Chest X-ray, PA view. Patient: 78 years old, sex F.
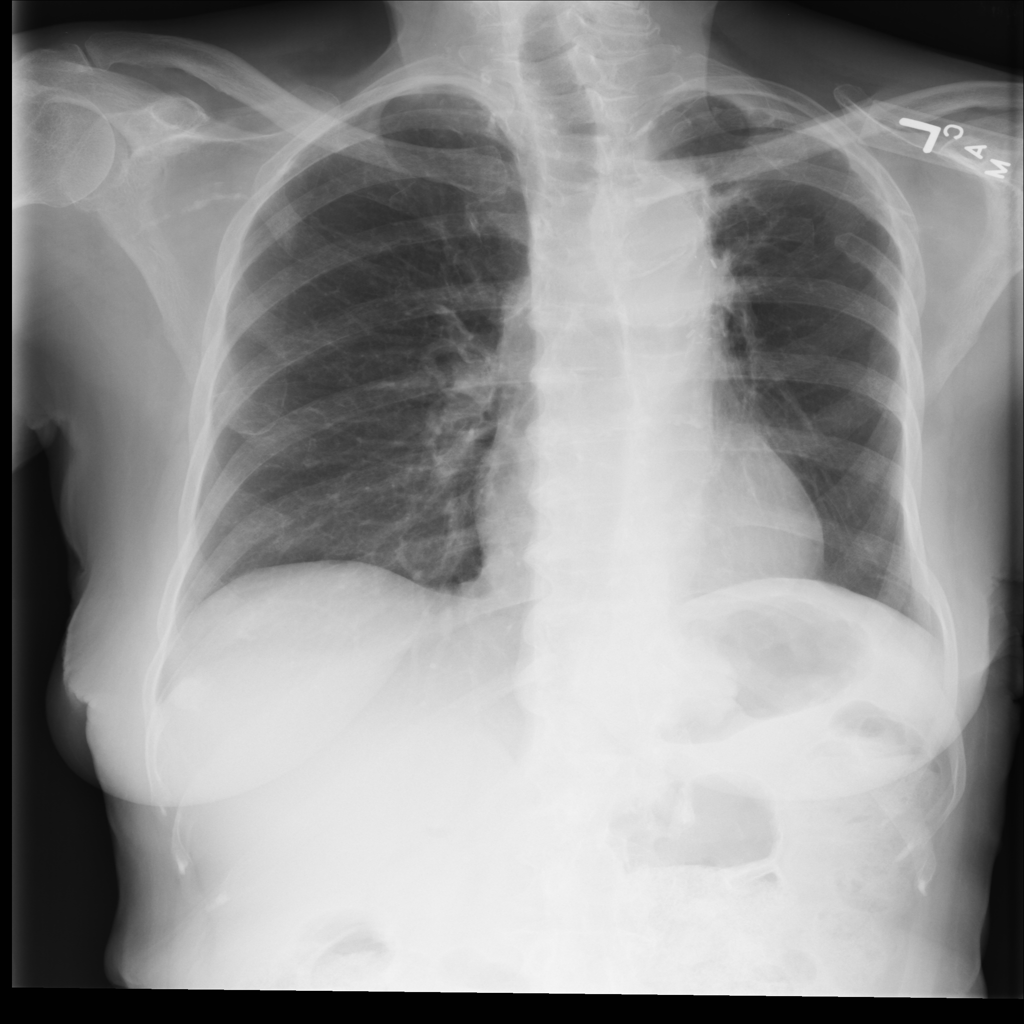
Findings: No Finding